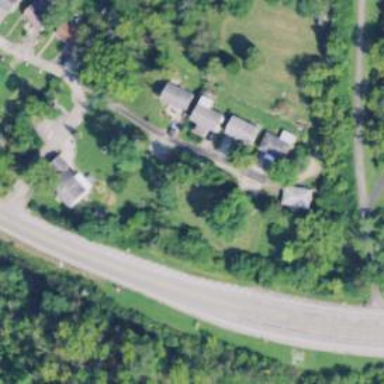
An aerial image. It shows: Shared driveway marked as service road.